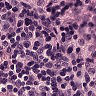
Metastatic tissue present: no